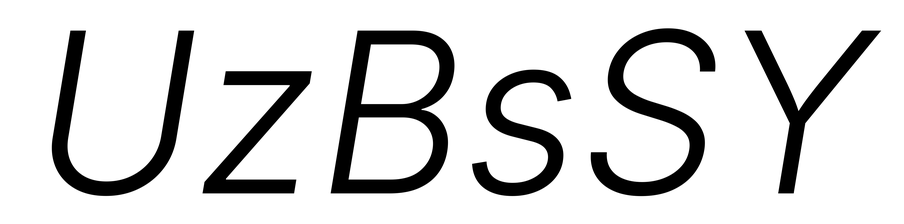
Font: Inter-Italic_Light_Italic